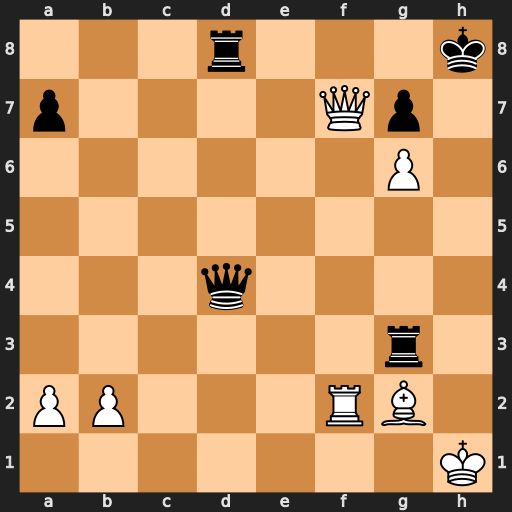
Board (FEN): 3r3k/p4Qp1/6P1/8/3q4/6r1/PP3RB1/7K
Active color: w
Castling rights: -
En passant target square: -
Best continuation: Qf8+ Rxf8 Rxf8#